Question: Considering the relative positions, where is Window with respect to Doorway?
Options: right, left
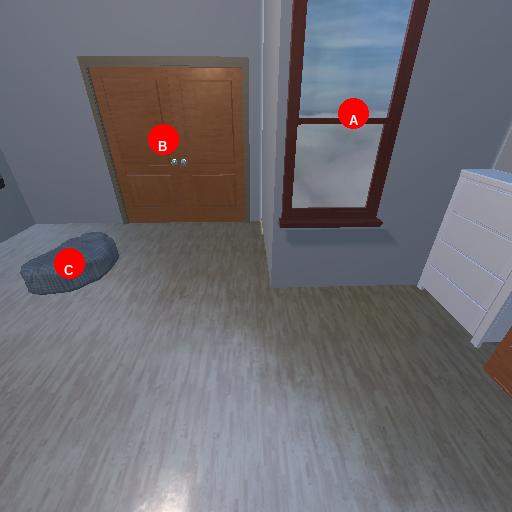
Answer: right